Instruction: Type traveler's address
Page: traveler
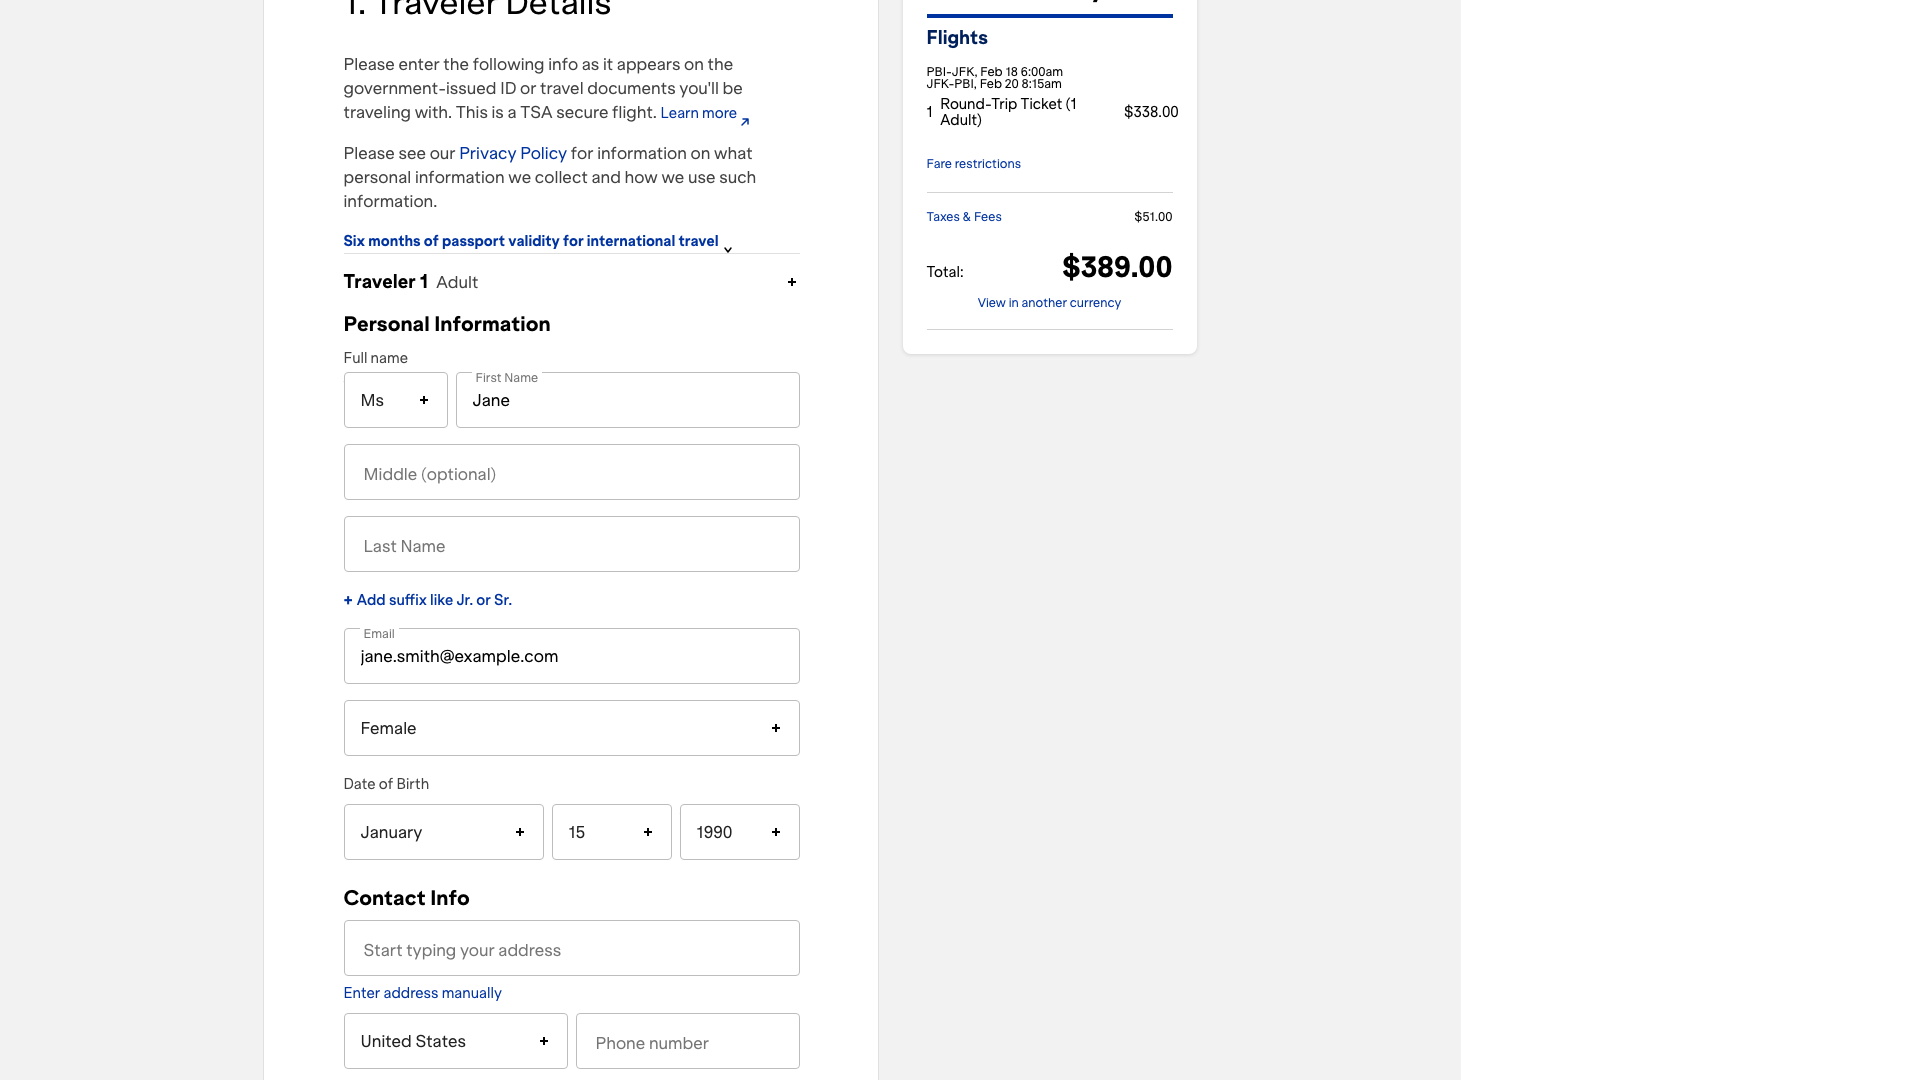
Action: type